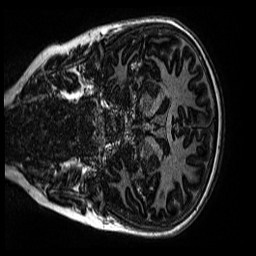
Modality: MP2RAGE
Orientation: coronal
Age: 12
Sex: female
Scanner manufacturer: siemens
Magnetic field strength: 3 T
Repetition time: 4 s
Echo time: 0.00299 s